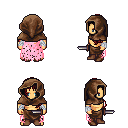
a pixel art fantasy rpg character, male body template, human, tanned skin, pink tattered cape, robe skirt, brunette left-swept hairstyle, cloth hood, white cloth bandages, brown shoes, dagger, four views (front, back, left, right), 2x2 character sprite sheet, small pixel art, hard edges, no anti-aliasing